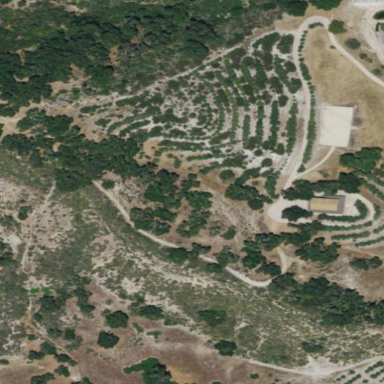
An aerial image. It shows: Orchard.